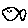
Label: fish